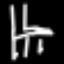
Label: chair